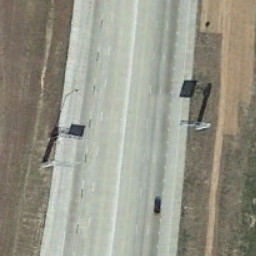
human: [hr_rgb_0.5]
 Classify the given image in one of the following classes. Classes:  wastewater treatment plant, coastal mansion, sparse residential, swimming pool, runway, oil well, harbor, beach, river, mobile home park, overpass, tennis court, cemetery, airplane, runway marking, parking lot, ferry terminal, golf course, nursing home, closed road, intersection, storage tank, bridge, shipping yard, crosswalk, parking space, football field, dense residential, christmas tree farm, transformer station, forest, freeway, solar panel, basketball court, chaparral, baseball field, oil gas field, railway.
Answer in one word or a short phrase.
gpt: freeway